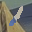
Label: 1